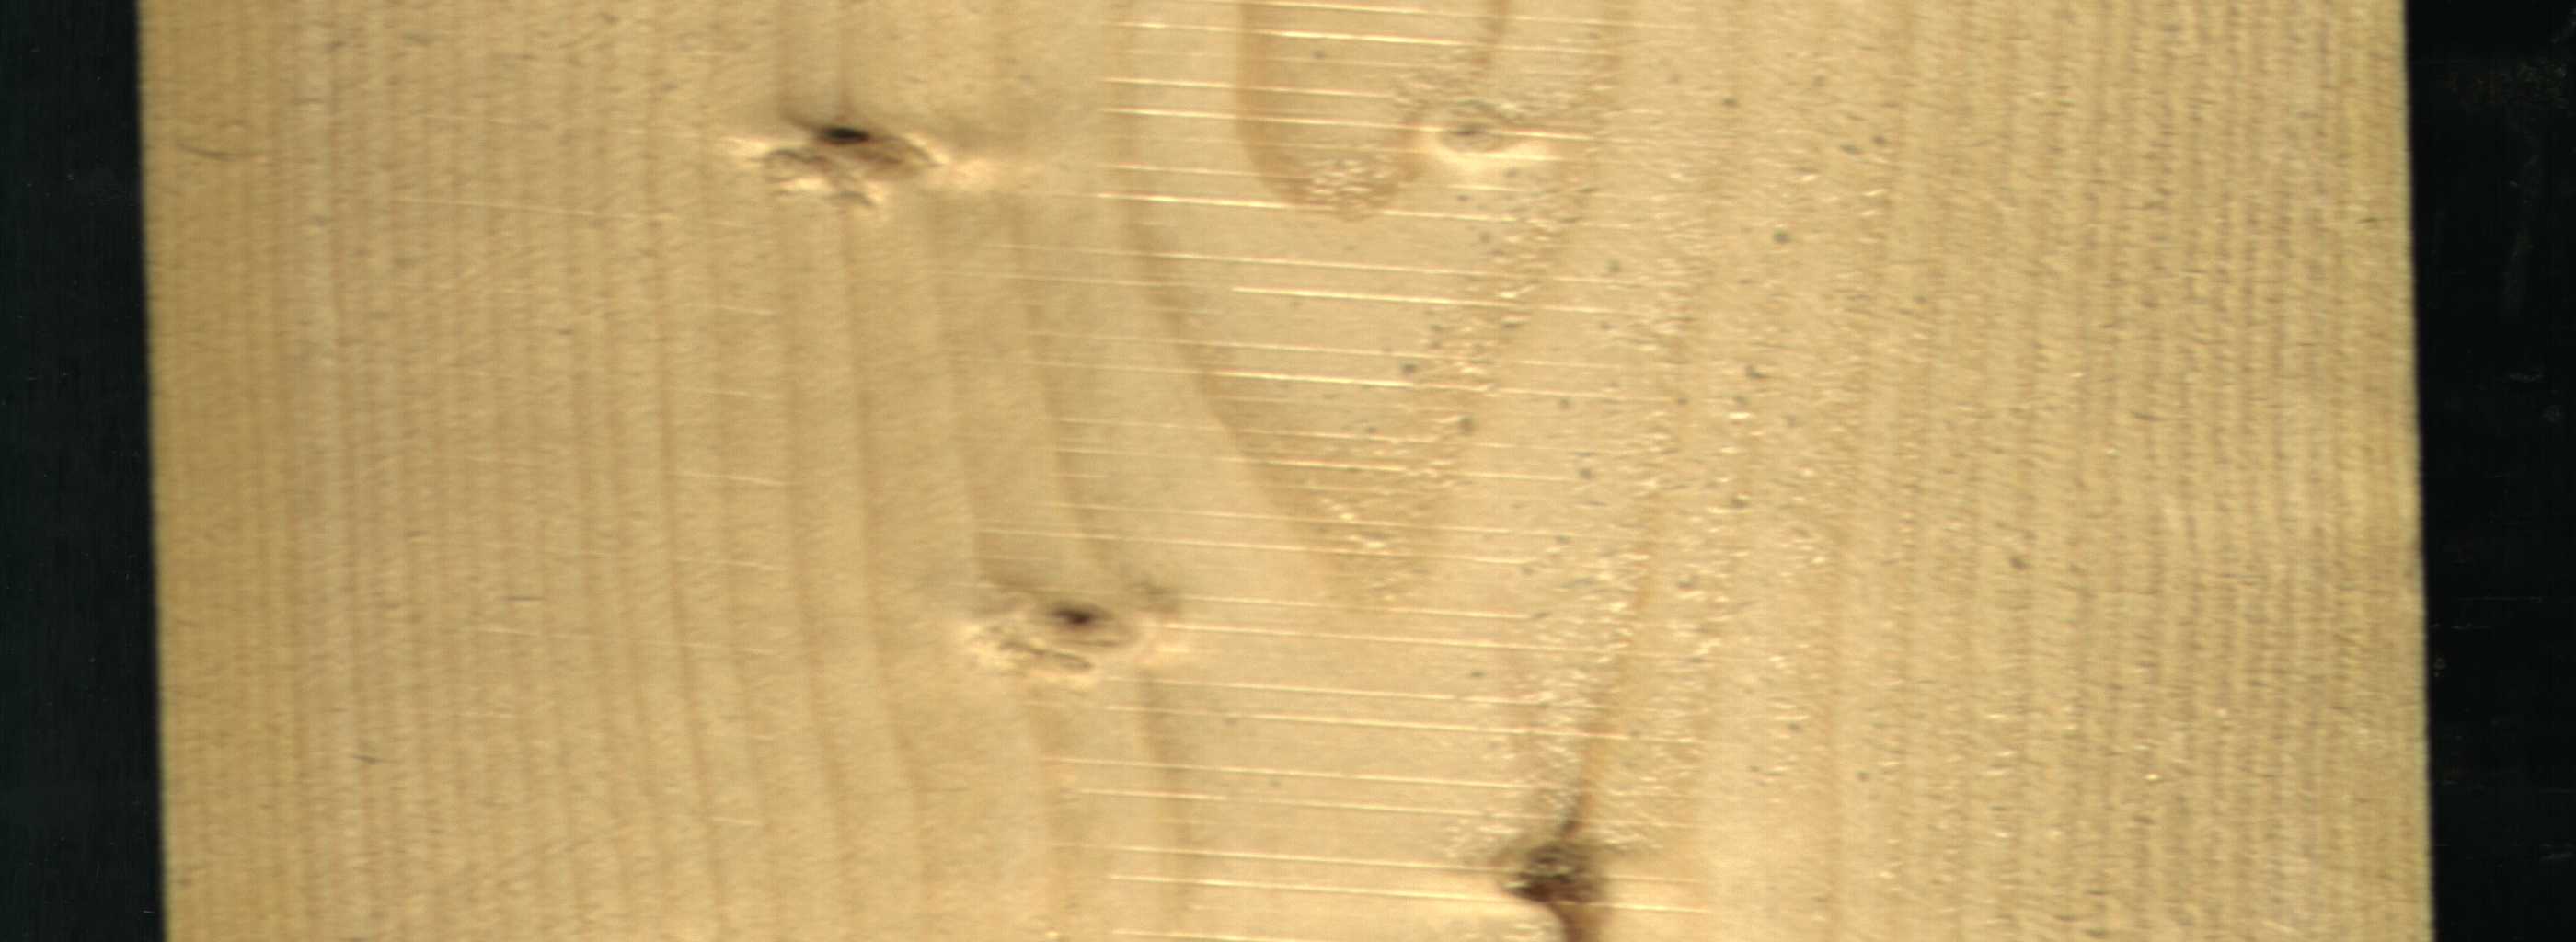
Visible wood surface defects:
resin
Live_Knot
Live_Knot